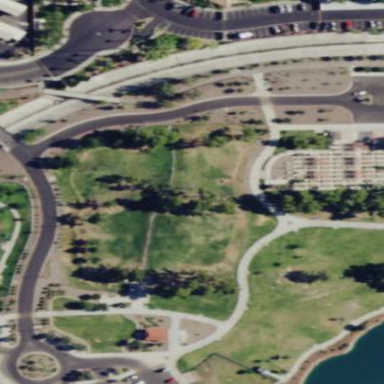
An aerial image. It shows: Fenced dog park area for leisure land.